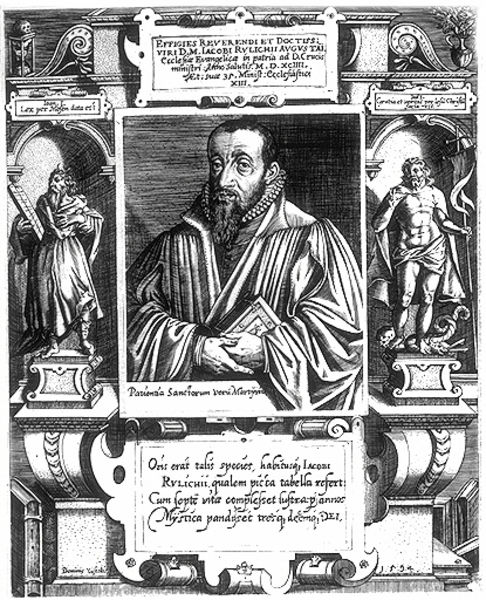
Titel: Bildnis des Jakob Ruelich
Künstler: Dominicus Custos
Institution: (Seriendruck)
Schlagwörter: dunkel, hand, mann, umhang, weiß, grau, hell, mund, männer, nase, ohr, schwarz, stirn, säule, säulen, blick, alt, bart, hemd, architektur, augen, bibel, falten, johannes, kragen, rahmen, sockel, ärmel, bildnis, halskrause, hände, portrait, porträt, gewand, haare, mantel, adel, kaufmann, krone, renaissance, arbeit, skulptur, statue, vase, schrift, bücher, papier, bogen, fahne, grafik, graphik, schriftzug, rand, figuren, tafel, inschrift, ornamente, faltenwurf, knöpfe, moses, buch, druck, schwarzweiss, druckgrafik, stich, illustration, text, beschriftung, schlange, bleistift, krause, fürst, talar, skulpturen, plastiken, statuen, voluten, christus, jesus, teufel, mittelalter, krage, gelehrter, konsolen, heilige, kupferstich, herkules, ikone, doktor, nischen, latein, tafeln, schrif, verziehrungen, sanduhr, rollwerk, mehrere bilder, 1594, 1592, alskrause, portiko, mystica